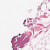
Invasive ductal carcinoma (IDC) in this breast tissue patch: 0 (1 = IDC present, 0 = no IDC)